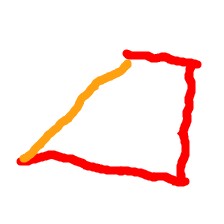
Shape: trapezoid